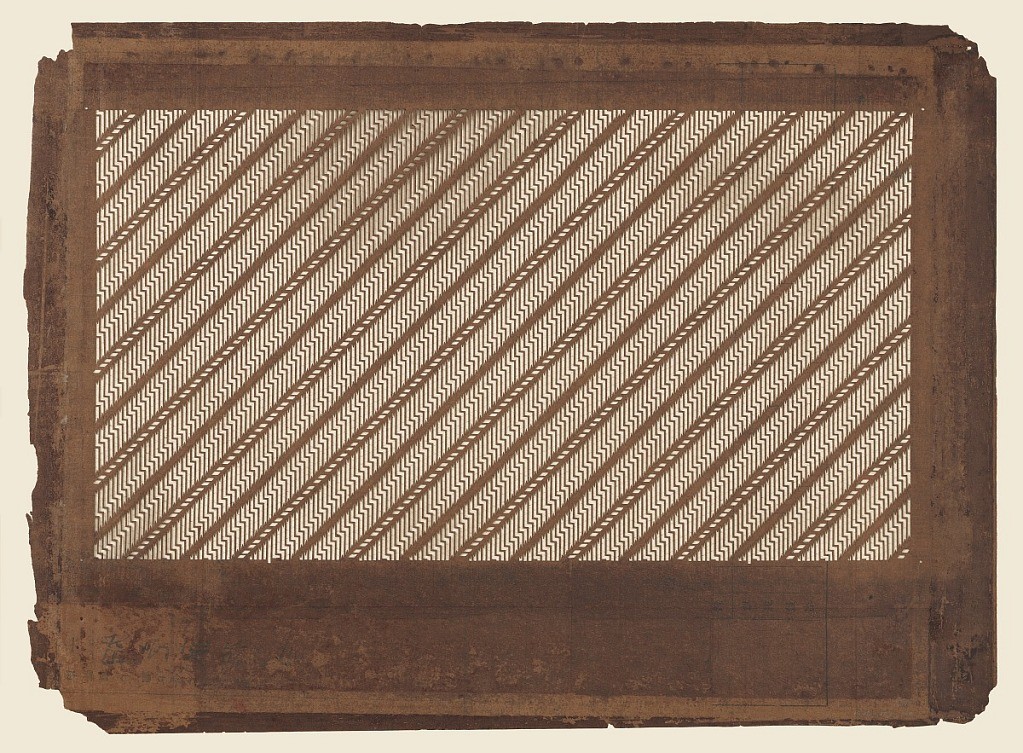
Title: Diagonal Stripes
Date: mid 18th - early 19th century
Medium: Mulberry paper (kozo washi) treated with fermented persimmon tannin (kakishibu), and silk threads (itoire)
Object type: Katagami
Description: Diagonal stripes alternate between zig-zag, plain and rope-like stripes. Silk threads are added to support the stencil structure.